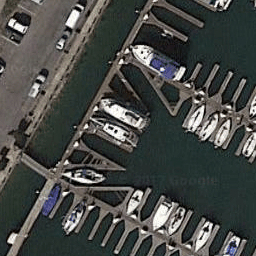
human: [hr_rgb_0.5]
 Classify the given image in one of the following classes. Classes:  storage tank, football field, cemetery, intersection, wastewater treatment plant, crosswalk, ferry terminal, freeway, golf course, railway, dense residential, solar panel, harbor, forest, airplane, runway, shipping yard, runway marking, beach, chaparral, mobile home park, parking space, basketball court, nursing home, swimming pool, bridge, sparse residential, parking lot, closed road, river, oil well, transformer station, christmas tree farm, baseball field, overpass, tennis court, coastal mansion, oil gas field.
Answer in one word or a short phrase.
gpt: harbor